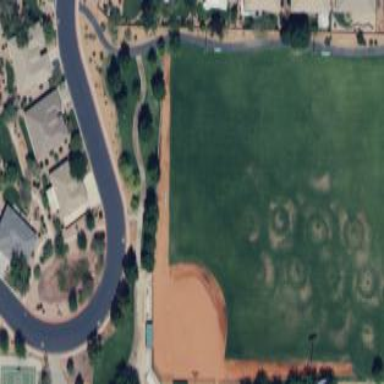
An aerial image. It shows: Pitch used for baseball and soccer. It serves as field for both sports.